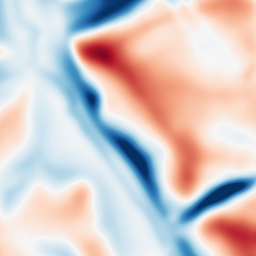
Category: multiscale
Decomposition family: dog
Decomposition parameters: sigma_low: 5
sigma_high: 20
Upsampling method: bspline
Upsampling parameters: scale: 8
Upsampling scale: 8